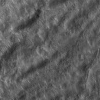
Atmospheric dust classification: not_dusty